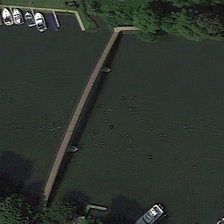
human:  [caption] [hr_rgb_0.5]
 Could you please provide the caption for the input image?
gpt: a small bridge is over a bridge with some boats next to the banks .

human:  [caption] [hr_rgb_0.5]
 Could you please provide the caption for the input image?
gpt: a small bridge is over a bridge with some boats next to the banks .

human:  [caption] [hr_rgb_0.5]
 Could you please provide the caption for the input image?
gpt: a small bridge is over a bridge with some boats next to the banks .

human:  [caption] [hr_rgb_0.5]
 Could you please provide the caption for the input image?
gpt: a small bridge is over a bridge with some boats next to the banks .

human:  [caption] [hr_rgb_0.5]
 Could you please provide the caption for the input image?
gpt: a small bridge is over a bridge with some boats next to the banks .